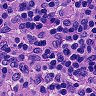
Metastatic tissue present: no